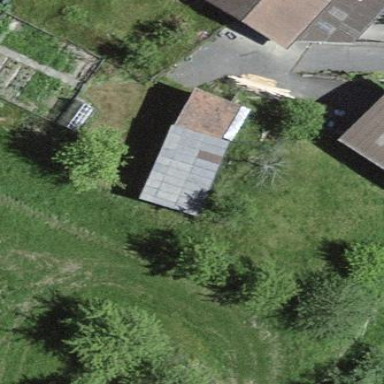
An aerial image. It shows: View of roof of building.